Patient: sex F, age 66
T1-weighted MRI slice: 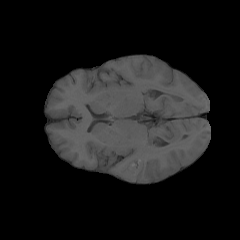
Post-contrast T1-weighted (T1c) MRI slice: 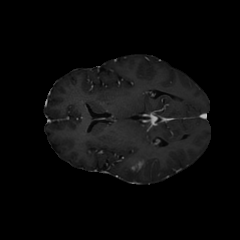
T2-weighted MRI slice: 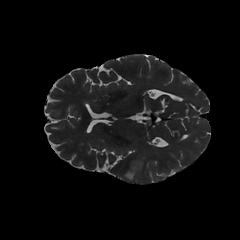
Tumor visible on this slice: yes
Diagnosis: Glioblastoma, IDH-wildtype
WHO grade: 4